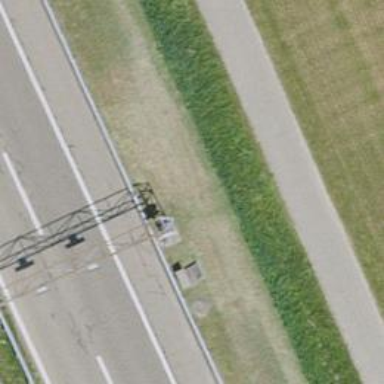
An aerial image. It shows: Gantry with signals.